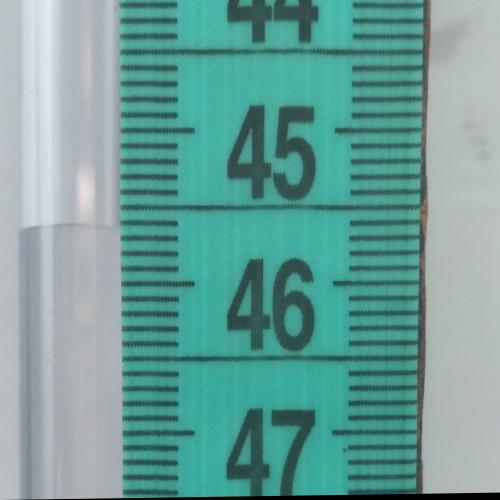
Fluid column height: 45.6 cm